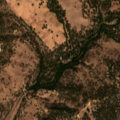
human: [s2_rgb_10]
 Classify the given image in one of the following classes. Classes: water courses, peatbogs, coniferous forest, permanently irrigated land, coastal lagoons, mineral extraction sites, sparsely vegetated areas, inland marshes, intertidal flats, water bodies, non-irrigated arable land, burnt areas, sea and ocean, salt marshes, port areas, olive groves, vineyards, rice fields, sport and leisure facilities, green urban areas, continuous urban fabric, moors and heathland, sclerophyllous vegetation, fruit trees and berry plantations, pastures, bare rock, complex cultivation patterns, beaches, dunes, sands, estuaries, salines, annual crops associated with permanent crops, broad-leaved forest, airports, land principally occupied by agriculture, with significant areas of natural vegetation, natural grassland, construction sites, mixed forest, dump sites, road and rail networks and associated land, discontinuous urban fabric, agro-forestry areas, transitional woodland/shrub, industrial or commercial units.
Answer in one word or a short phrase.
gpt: pastures, broad-leaved forest, transitional woodland/shrub